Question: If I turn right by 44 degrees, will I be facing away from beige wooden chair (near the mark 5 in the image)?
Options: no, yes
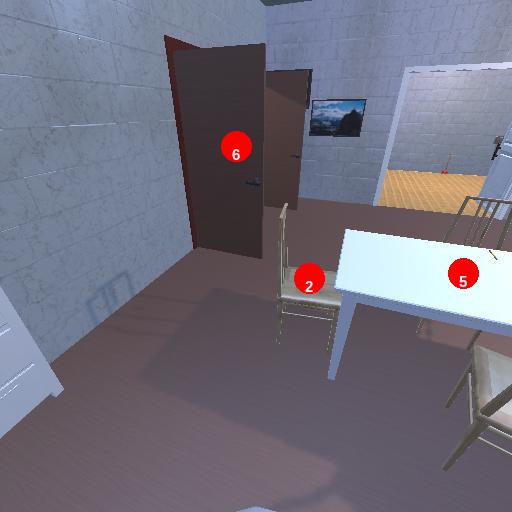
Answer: no